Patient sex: M
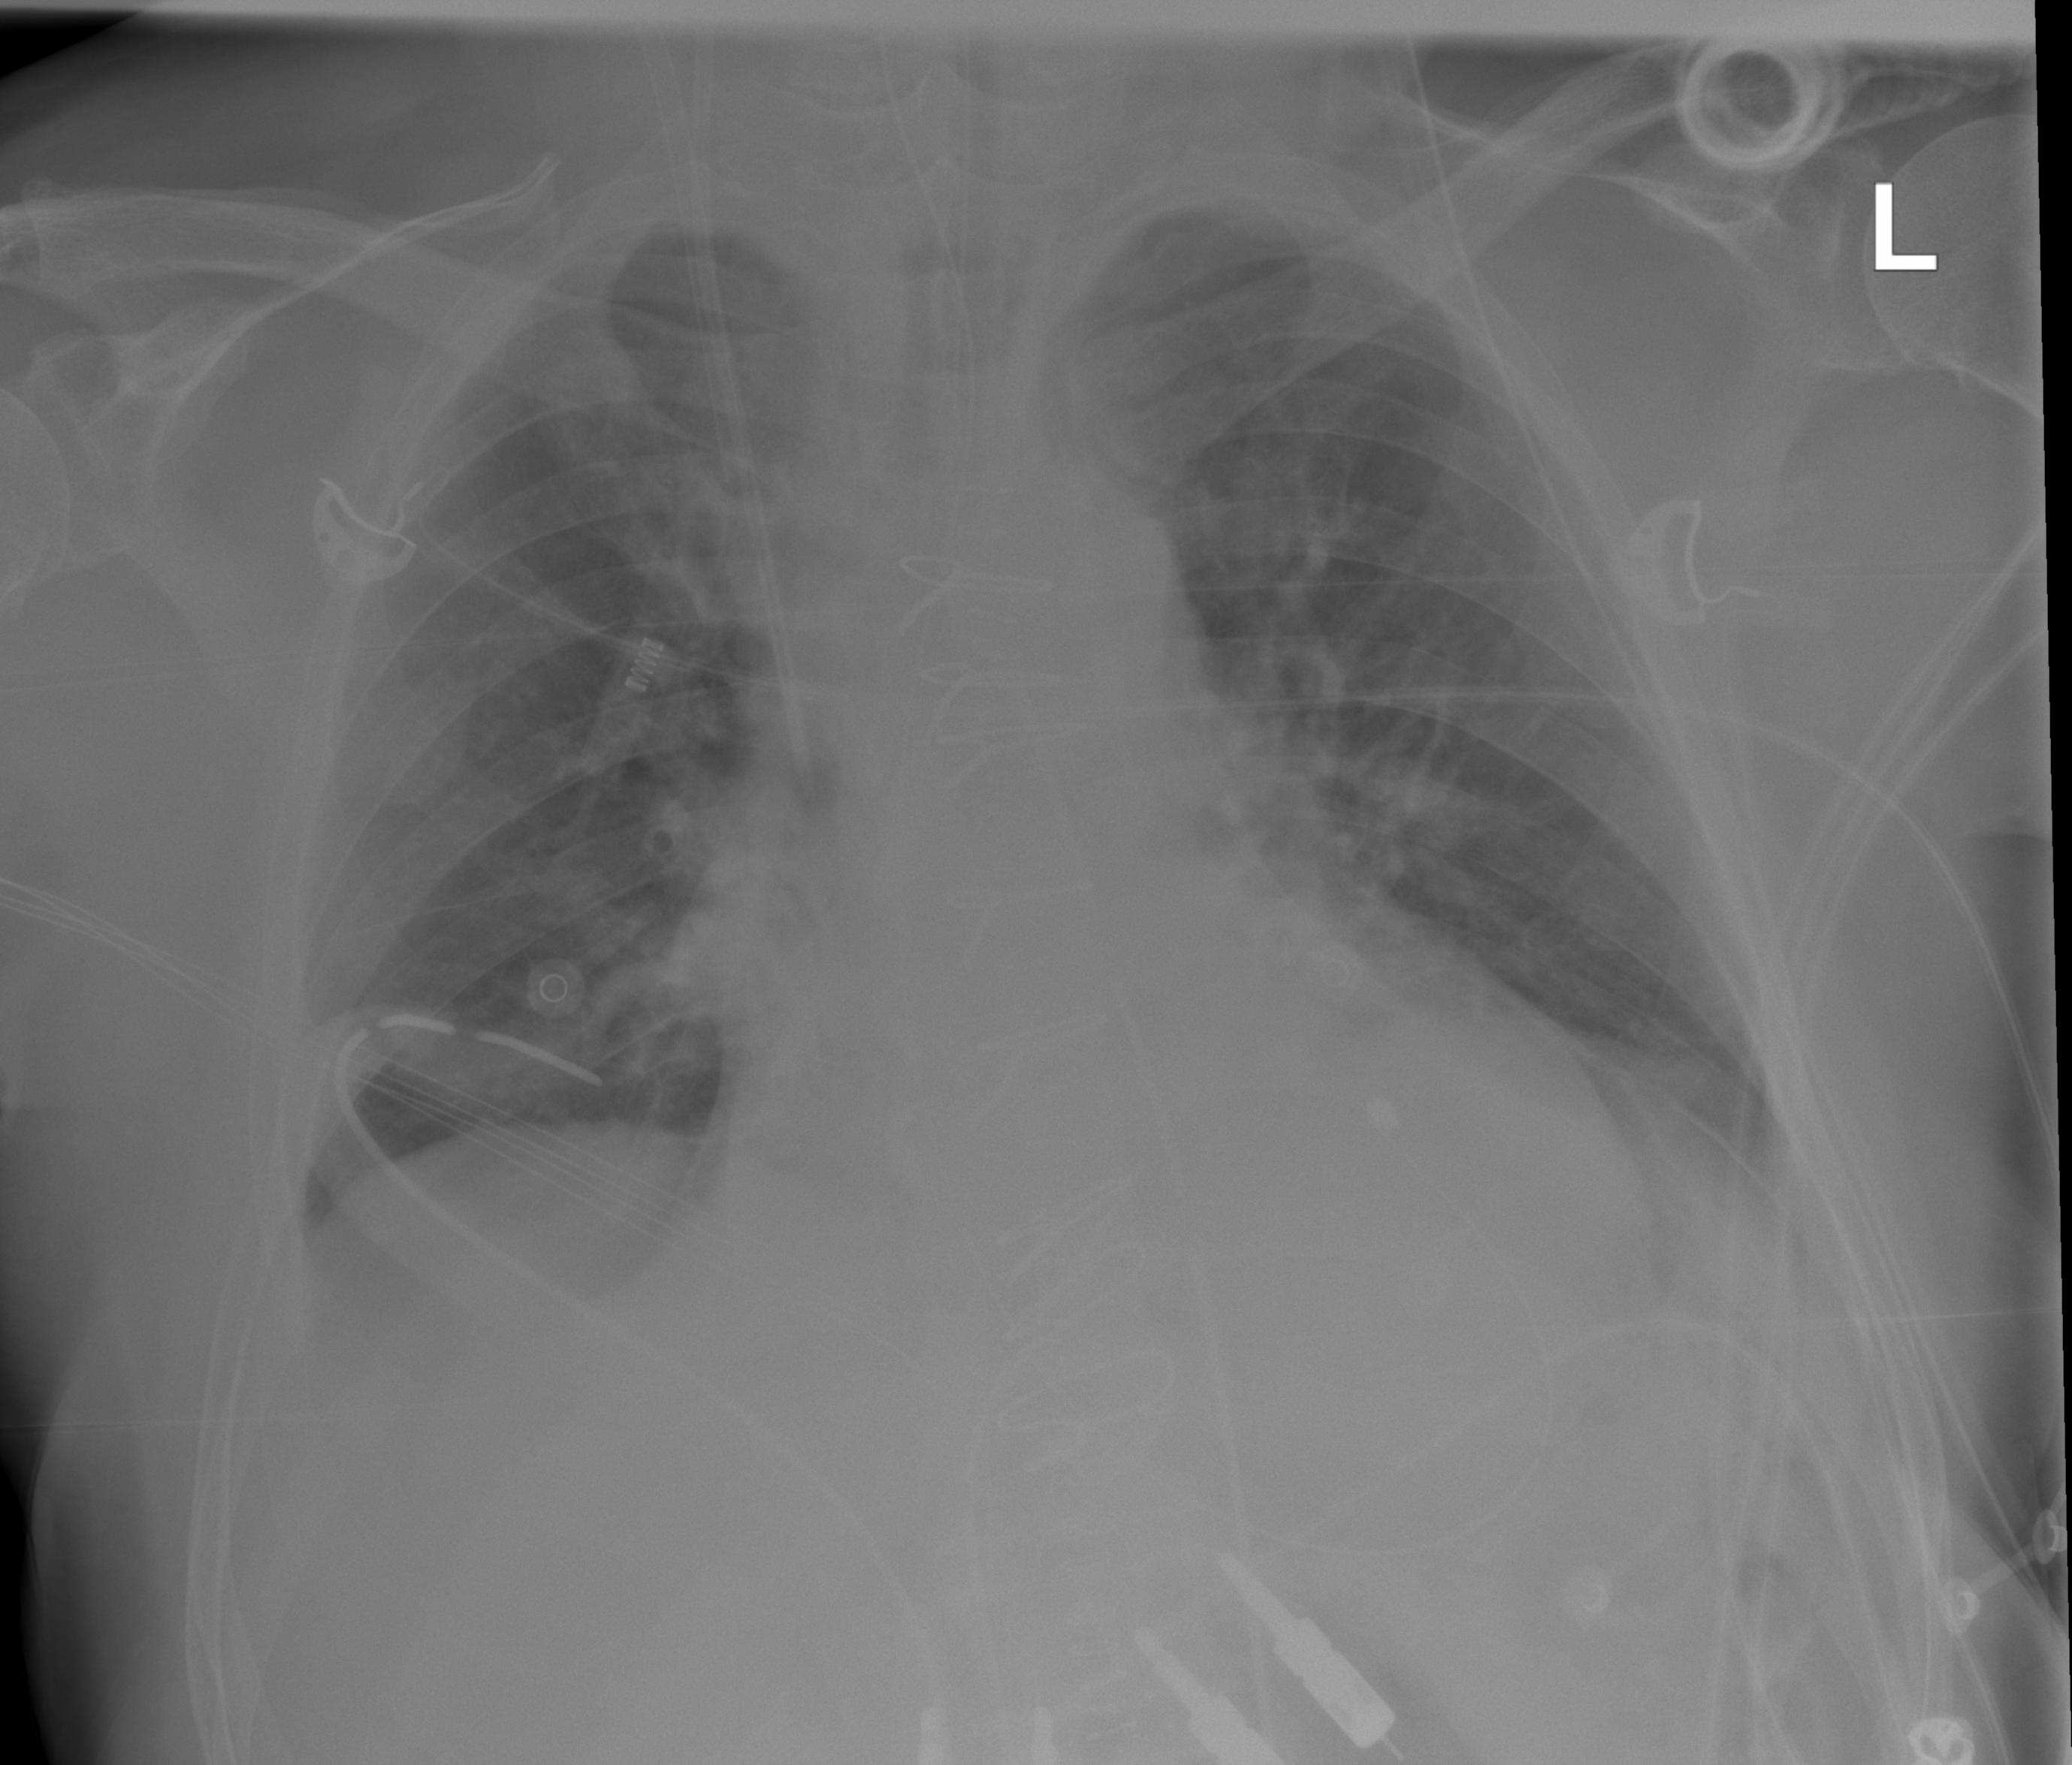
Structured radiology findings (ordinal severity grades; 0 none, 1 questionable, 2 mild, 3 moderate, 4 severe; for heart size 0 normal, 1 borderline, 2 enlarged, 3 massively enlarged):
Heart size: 2
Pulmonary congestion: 2
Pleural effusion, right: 0
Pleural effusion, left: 0
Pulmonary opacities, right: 0
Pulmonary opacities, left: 0
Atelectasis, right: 0
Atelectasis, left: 2